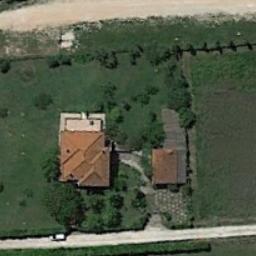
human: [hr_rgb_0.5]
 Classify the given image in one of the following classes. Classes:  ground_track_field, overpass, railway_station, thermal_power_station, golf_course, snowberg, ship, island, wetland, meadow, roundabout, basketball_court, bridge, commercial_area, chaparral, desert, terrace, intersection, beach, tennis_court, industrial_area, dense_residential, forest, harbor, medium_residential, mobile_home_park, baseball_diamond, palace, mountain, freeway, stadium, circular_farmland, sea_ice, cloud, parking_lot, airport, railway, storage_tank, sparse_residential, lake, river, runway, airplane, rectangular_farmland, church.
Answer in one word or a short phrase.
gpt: sparse_residential